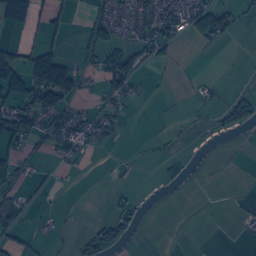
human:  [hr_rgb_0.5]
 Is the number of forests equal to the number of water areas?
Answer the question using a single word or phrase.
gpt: no

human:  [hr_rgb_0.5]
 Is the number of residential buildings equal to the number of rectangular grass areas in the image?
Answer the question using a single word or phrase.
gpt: no

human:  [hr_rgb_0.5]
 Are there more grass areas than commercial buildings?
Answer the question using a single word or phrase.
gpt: yes

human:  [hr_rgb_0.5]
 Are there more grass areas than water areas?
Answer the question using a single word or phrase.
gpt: yes

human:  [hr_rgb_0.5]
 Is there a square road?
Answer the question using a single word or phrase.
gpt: no

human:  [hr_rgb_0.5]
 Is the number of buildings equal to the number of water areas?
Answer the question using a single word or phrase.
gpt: no

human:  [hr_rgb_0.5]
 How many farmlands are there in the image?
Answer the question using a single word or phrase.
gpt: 17

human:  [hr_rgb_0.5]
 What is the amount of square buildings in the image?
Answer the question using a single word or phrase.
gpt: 4

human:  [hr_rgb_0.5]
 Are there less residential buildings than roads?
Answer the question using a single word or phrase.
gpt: no

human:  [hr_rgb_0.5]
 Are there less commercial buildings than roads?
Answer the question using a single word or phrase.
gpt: yes

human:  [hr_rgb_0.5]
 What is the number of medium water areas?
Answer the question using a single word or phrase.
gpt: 14

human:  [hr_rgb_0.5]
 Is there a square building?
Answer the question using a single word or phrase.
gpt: yes

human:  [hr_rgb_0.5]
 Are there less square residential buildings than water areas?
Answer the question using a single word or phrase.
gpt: yes

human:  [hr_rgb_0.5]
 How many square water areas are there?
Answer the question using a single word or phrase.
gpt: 7

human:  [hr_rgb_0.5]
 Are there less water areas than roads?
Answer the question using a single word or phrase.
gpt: yes

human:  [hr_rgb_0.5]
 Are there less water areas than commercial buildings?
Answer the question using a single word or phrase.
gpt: no

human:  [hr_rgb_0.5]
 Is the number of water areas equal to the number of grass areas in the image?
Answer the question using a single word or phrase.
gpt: no

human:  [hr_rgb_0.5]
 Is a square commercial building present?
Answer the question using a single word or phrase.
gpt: no

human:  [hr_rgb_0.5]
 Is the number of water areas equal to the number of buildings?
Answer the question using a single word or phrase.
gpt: no

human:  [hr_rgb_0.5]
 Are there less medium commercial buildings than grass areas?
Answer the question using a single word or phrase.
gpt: yes

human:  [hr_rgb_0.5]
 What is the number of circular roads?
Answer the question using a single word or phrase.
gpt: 0

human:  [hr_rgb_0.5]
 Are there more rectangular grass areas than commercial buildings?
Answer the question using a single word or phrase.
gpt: yes

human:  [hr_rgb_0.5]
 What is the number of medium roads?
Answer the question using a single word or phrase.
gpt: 0

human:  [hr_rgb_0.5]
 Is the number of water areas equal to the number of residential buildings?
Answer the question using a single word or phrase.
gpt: no

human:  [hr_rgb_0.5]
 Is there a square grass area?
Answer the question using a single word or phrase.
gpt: no

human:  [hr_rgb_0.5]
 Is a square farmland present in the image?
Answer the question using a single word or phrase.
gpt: no

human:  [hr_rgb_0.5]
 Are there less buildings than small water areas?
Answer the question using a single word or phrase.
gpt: no

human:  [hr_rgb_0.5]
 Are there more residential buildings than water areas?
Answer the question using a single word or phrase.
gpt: yes

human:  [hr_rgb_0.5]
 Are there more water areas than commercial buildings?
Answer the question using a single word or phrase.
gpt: yes

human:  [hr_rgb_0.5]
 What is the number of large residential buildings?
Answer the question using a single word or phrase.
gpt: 1

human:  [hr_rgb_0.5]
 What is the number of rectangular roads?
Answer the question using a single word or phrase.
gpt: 0

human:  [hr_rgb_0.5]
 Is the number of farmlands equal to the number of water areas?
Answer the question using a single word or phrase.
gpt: no

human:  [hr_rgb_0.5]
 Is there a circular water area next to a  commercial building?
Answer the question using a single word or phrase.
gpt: yes

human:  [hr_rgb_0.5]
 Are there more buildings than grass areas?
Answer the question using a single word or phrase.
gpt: yes

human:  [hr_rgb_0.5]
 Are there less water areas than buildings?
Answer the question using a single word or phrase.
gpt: yes

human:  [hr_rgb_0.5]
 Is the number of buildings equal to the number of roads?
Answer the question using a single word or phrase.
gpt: no